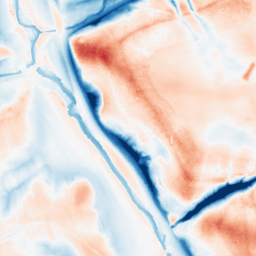
Category: trend_removal
Decomposition family: local_polynomial
Decomposition parameters: window_size: 51
degree: 2
Upsampling method: quintic
Upsampling parameters: scale: 4
Upsampling scale: 4